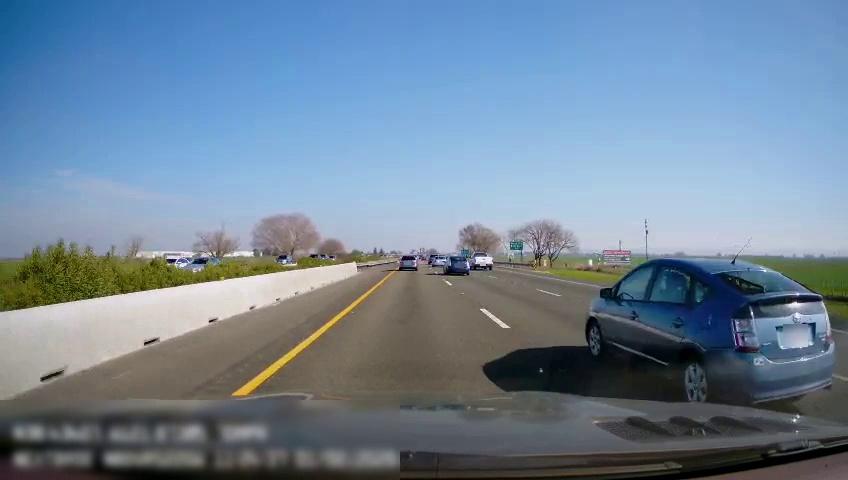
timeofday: Day
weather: Sunny
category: Drivable Space
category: Vehicles | Car
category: Vehicles | Car
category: Vehicles | SUV
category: Vehicles | Van
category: Vehicles | SUV
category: Vehicles | Truck
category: Vehicles | Car
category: Vehicles | Car
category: Lanes | Current Lane
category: Lanes | Current Lane
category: Lanes | Alternate Lane
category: Lanes | Alternate Lane
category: Traffic | Signs